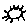
Label: sun